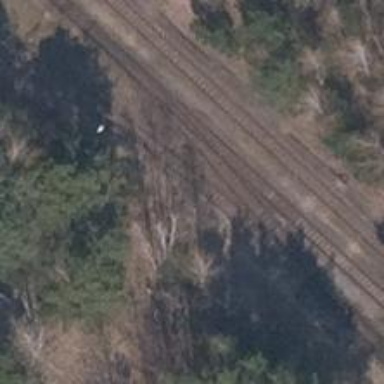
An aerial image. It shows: Railway yard.